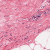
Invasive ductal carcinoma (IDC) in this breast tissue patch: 0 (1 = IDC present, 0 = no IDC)